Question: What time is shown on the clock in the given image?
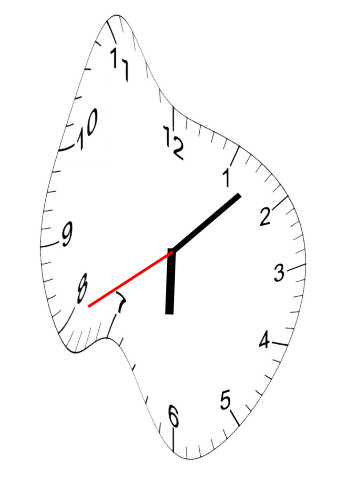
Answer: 06:07:40